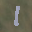
Label: 1